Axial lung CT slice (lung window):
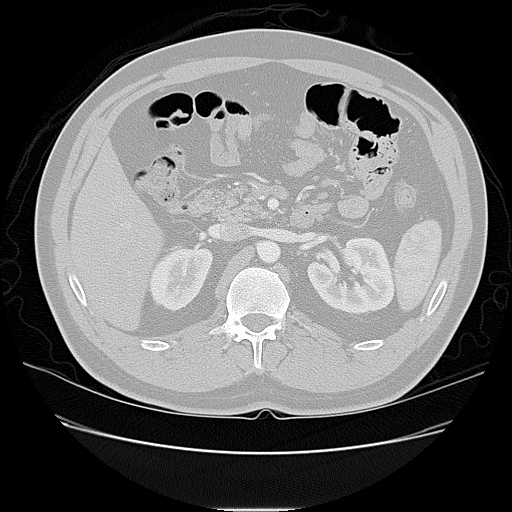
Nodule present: no